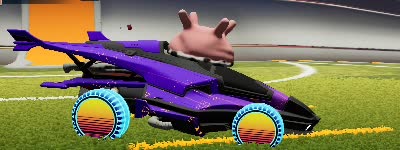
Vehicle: aftershock